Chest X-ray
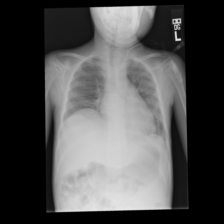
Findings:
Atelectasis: negative
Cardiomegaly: negative
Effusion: negative
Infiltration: negative
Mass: negative
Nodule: negative
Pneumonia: negative
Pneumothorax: negative
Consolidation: negative
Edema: negative
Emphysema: negative
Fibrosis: negative
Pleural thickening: negative
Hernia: negative